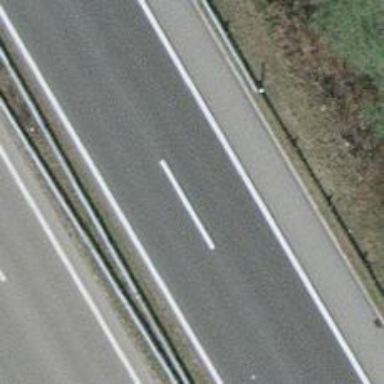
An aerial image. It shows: Asphalt motorway.